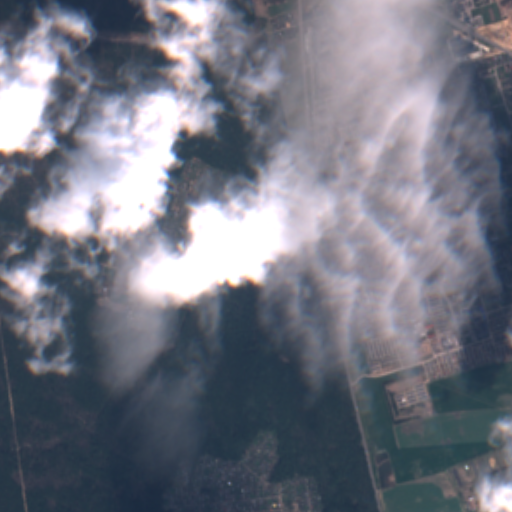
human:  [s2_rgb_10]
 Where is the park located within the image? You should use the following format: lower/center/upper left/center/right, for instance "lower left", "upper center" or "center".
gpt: The park is located in the upper right of the image.
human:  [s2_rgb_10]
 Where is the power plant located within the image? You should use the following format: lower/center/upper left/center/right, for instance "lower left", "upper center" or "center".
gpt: There is no power plant in the image.